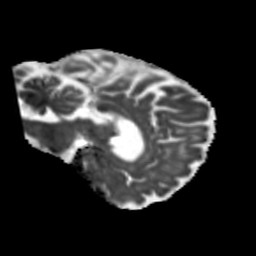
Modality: MD
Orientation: sagittal
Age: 75
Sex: male
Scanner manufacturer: siemens
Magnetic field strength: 3 T
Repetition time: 5.25 s
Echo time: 0.08 s